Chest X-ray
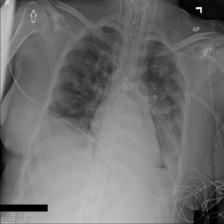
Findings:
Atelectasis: negative
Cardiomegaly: negative
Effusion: positive
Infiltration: positive
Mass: negative
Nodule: negative
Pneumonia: negative
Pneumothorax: negative
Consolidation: negative
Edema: negative
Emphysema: negative
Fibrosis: negative
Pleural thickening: negative
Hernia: negative